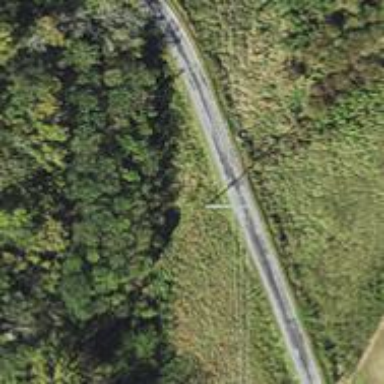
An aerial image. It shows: Power pole.